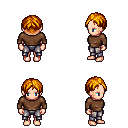
a pixel art fantasy rpg character, female body template, human, light skin, brown long-sleeve shirt, metal pants, dark blonde parted hairstyle, four views (front, back, left, right), 2x2 character sprite sheet, small pixel art, hard edges, no anti-aliasing